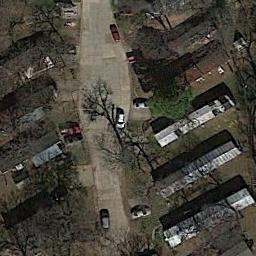
Label: residential